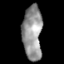
Tissue: skin
Cell type: Epithelial cells
Senescence score: 0.2787
Nuclear area (px): 1026
Mean DAPI intensity: 149.213